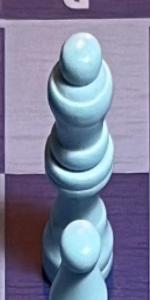
Label: Queen_White